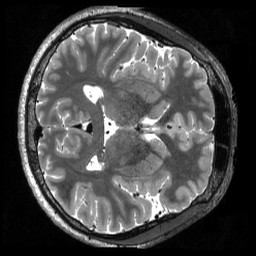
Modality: T2w
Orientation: axial
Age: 22
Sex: male
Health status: healthy
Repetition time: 3.2 s
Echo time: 0.563 s